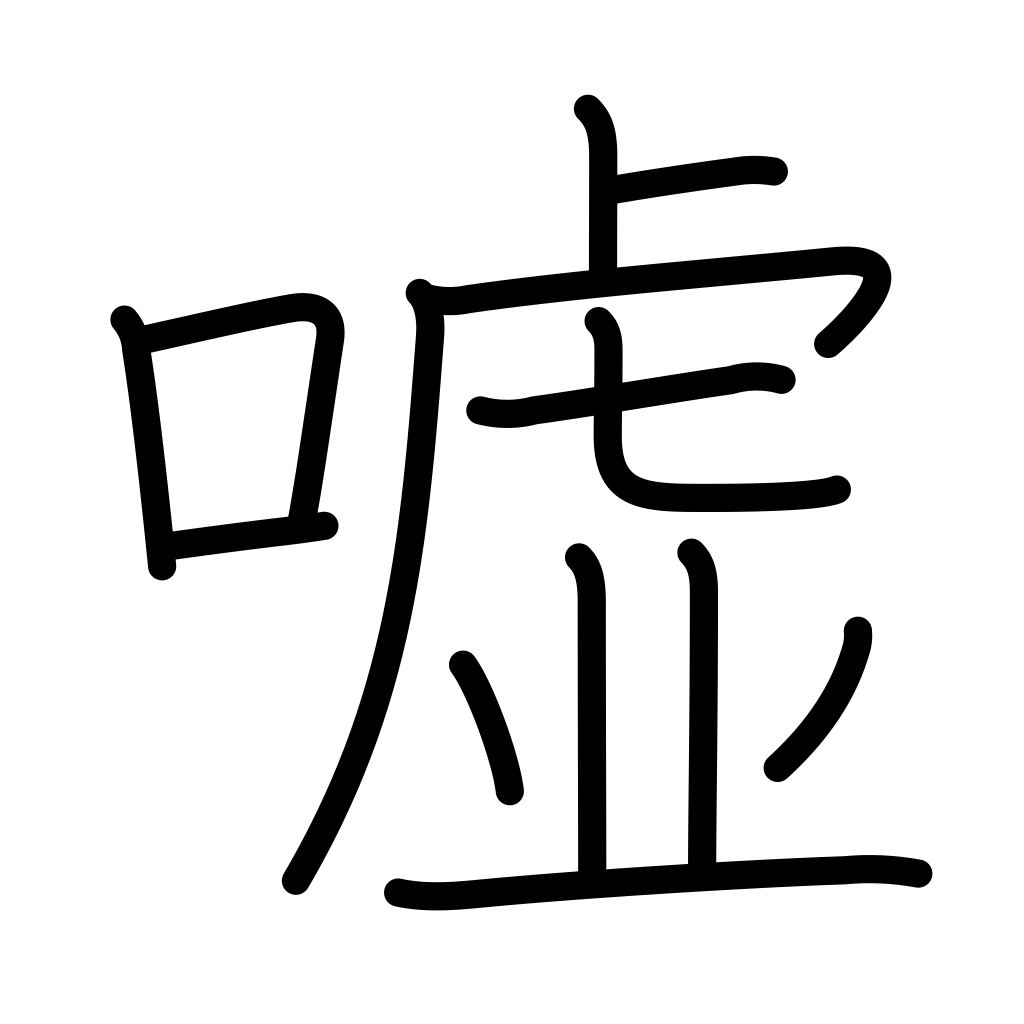
Meaning: lie, falsehood